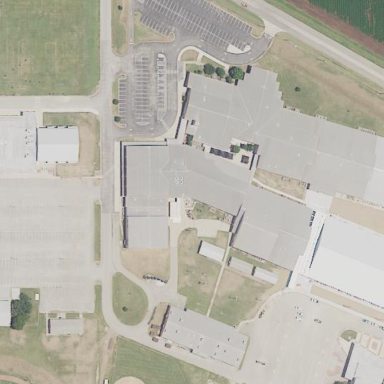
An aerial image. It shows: School.